Question: I am learning HTML and CSS. But this thing is getting on my nerves. I have tried everything to solve this thing but unable to do so. I am practicing with a sample website.
Main issue i Am trying to apply this logo which I marked under a rectangle above two ".divs". Sorry I am newbie and don't know how to properly. I am attaching my coding below of css.
I need to put those two divs below this image.

I am newbie so don't know how to paste code. This thing is new for. please any help would be appreciated. <URL>
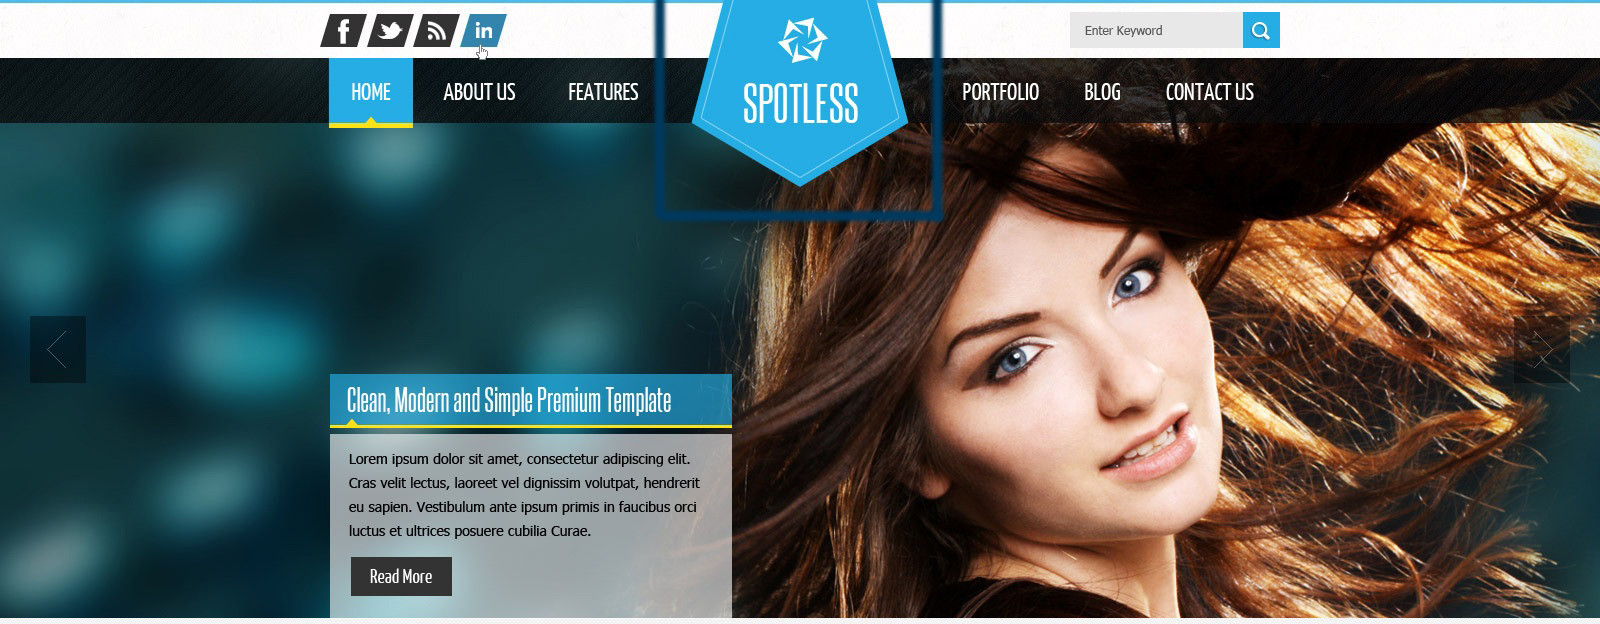
Answer: Okay, Well its hard to see without the images actually being included on the codepen.
I've gone through your code and eliminated the syntax errors/spelling mistakes etc and made it abit cleaner, so hopefully it will work for you, if not if you can provide images on the codepen it would make it alot easier.
HTML:
'''
<body>
<div class="image">
</div>
<div id="wrapper">
<header>
<div class="headerbox1"></div>
</header>
<div class="banner">
<div class="headerbox2"></div>
</div>
</div>
</body>
</html>
'''
CSS:
'''
body {
background:#BCBCBC;
}
#wrapper {
height:2278px;
width:1600px;
background:#ABFF7E;
margin: 0 auto;
}
header{
width:1600px;
height:57px;
background:#FF1D21;
margin: 0 auto;
}
.headerbox1{
width:1600px;
height:57px;
background:#EDE8E9;
margin: 0 auto;
}
}
.banner{
width:1600px;
height:559px;
background:url(../../Images/alpha.jpg);
}
.headerbox2{
width:1600px;
height:63px;
background:rgba(0,0,0,0.4);
margin: 0 auto;
}
.image {
width:219px;
height:185px;
background:url(../../Images/logo%20spotless.png);
display: inline-block;
margin: 0 auto;
}
'''
I could see no relevant reason for you to use the '<td>' tags in your html, especially as you don't have a table in there, so i have took them out.
Hope this helps, If not your need to provide images aswell.